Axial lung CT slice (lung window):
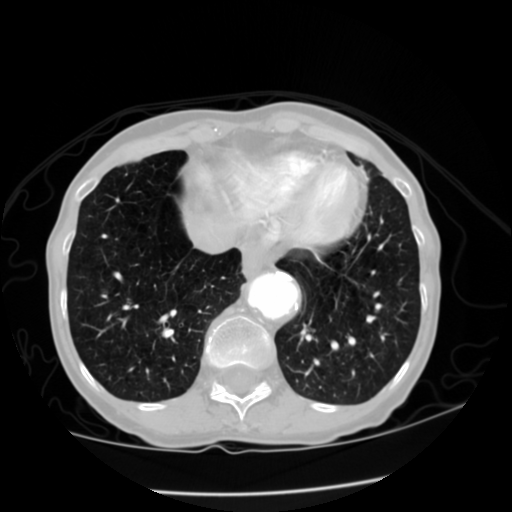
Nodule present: no